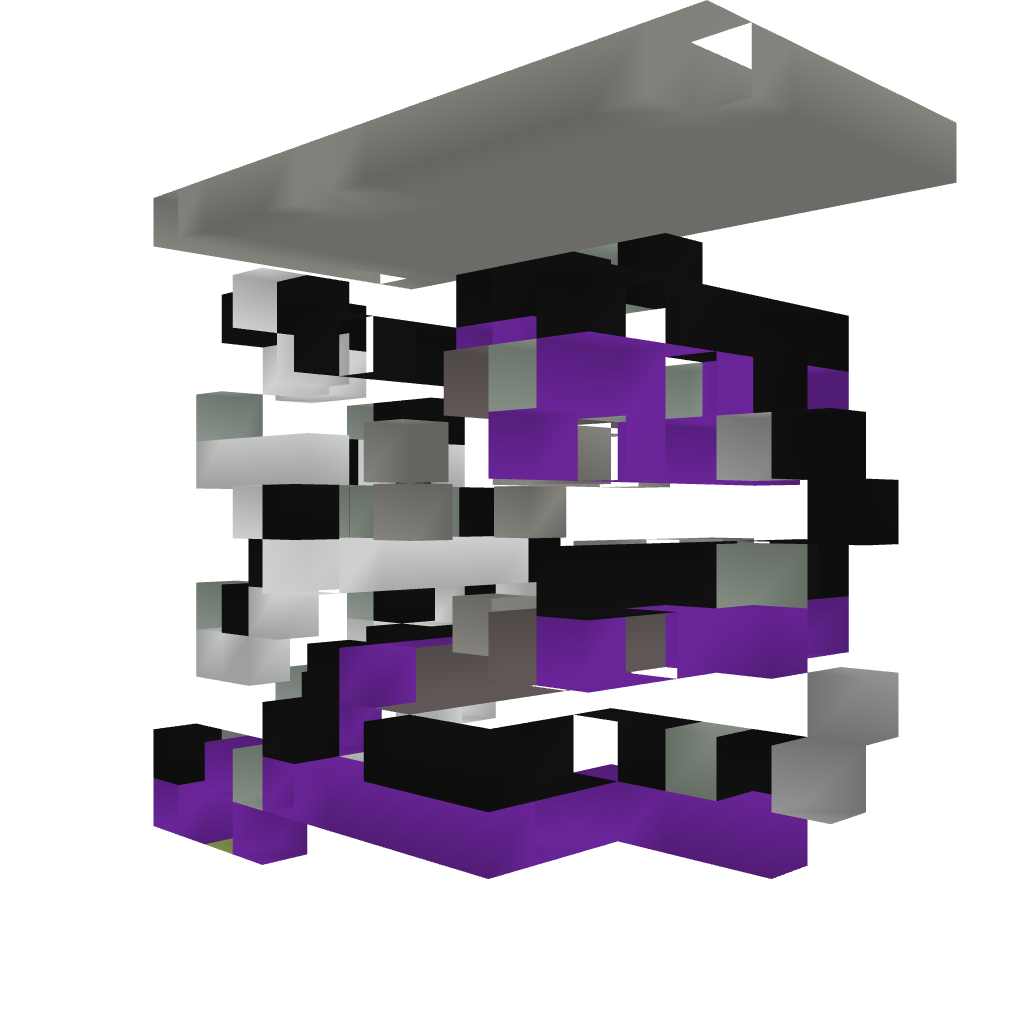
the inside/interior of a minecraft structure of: Easy 7-Segment Counter by Chunkie